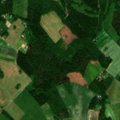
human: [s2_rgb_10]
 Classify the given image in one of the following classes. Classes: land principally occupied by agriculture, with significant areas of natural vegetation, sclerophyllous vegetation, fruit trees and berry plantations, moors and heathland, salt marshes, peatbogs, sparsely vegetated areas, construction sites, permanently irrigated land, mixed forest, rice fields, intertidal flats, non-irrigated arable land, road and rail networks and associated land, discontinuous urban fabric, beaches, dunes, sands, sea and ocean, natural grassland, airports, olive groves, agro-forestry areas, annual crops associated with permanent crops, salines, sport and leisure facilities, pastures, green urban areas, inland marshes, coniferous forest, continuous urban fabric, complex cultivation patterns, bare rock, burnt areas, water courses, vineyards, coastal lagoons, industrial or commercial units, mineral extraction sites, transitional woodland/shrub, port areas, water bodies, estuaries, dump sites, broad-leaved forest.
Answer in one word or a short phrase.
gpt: non-irrigated arable land, land principally occupied by agriculture, with significant areas of natural vegetation, broad-leaved forest, mixed forest, water bodies